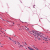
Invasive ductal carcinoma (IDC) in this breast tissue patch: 0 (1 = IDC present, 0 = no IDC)